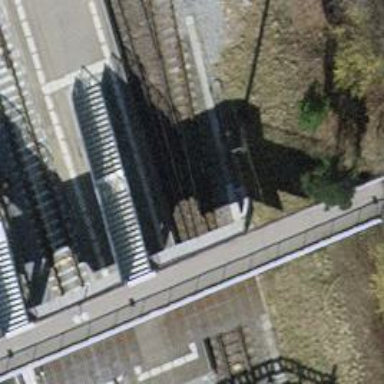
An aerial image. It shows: Single-track electrified railway siding with contact line for service.